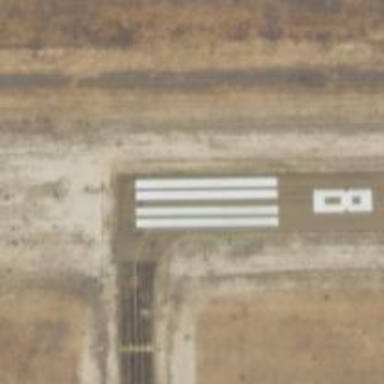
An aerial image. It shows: Asphalt runway at the airport.